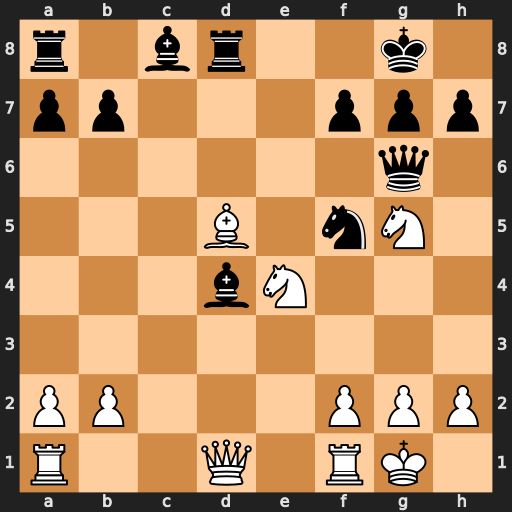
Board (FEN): r1br2k1/pp3ppp/6q1/3B1nN1/3bN3/8/PP3PPP/R2Q1RK1
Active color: w
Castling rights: -
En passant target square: -
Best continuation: Bxf7+ Qxf7 Nxf7